Field crop: tomato
Growth stage: 2
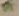
Species: solanum